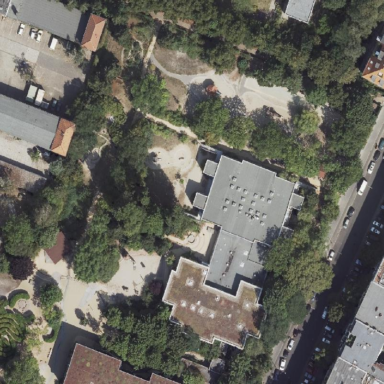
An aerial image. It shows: Kindergarten.